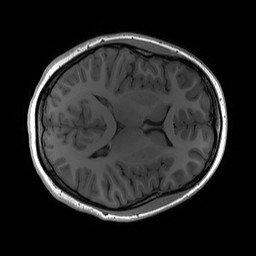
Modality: T1w
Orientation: axial
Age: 23
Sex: female